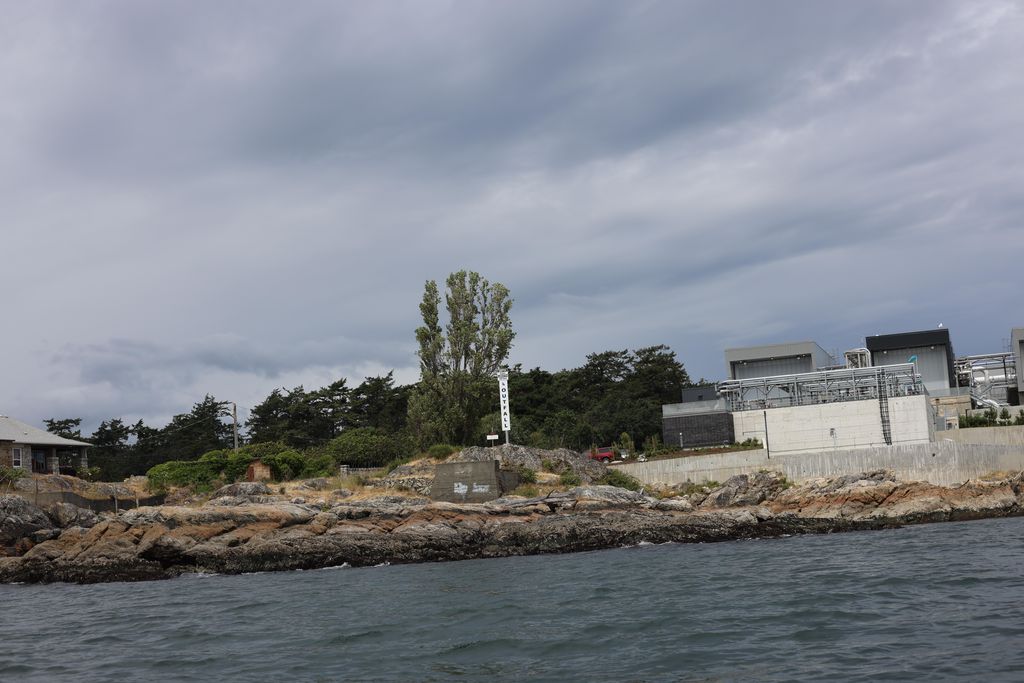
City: victoria